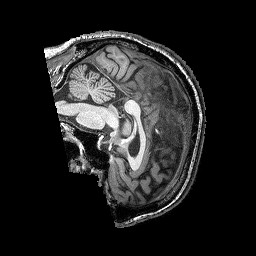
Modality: T1w
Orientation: sagittal
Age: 52
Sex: male
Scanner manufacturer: siemens
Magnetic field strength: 3 T
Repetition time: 2.25 s
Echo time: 0.00452 s